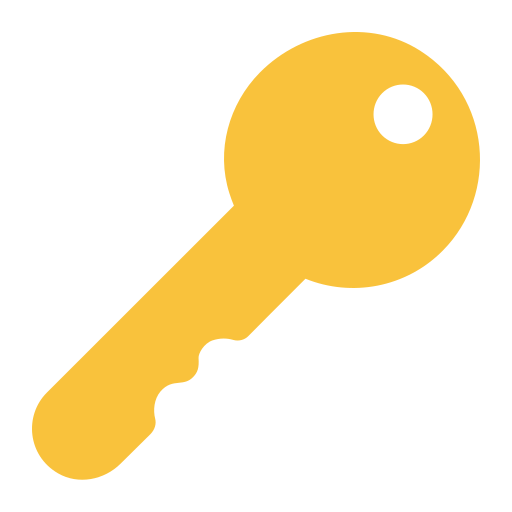
key flat